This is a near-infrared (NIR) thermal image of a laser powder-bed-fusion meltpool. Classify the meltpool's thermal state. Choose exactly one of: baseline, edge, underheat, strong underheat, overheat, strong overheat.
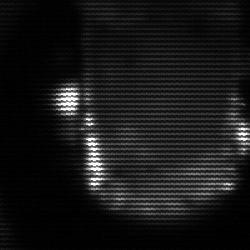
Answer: baseline